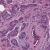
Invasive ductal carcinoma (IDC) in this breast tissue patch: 1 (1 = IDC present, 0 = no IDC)